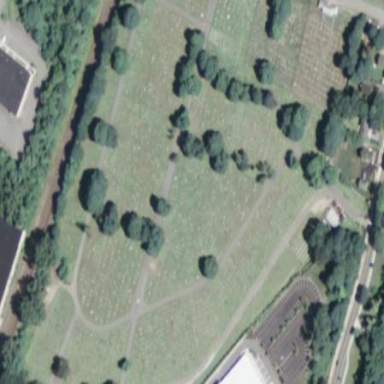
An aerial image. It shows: Cemetery with historical significance.